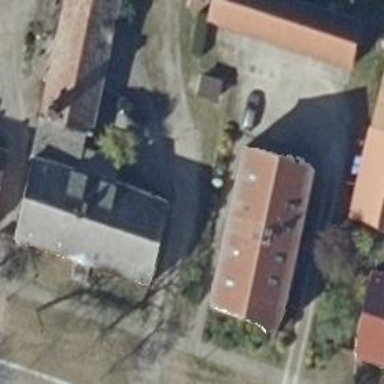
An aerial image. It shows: Residential building.